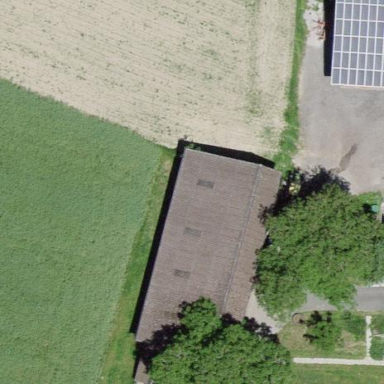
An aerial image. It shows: Shed.